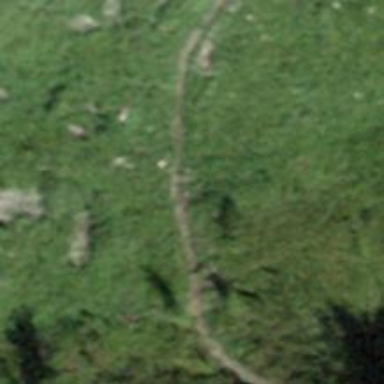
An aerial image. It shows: Path.